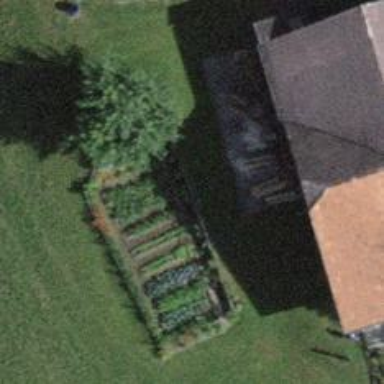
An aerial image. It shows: Farm.